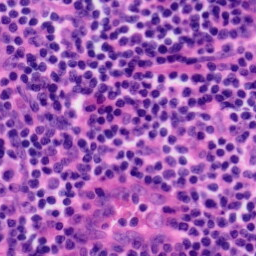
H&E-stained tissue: Tonsil